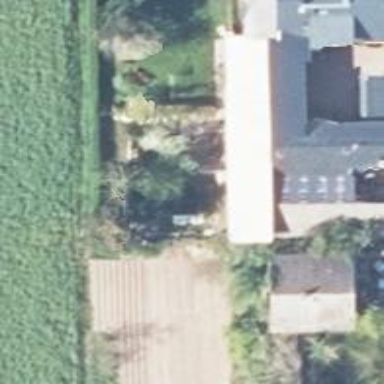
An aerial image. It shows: Simple and straightforward house.